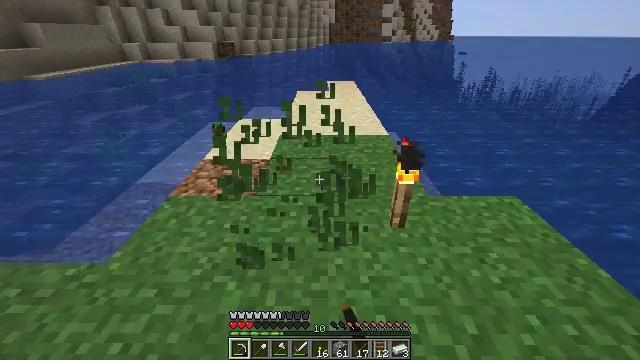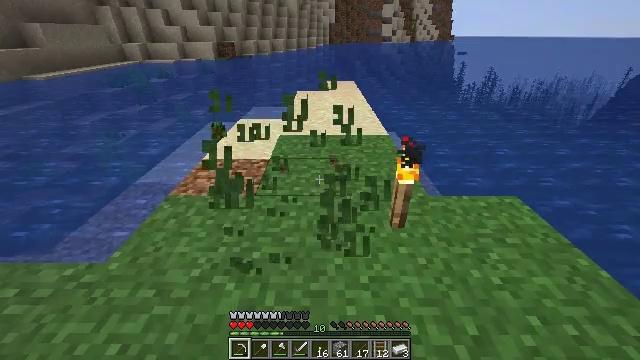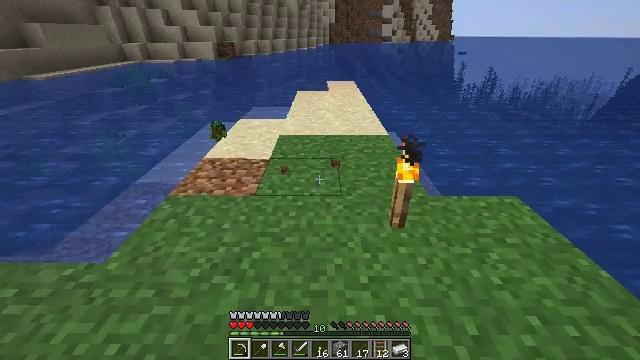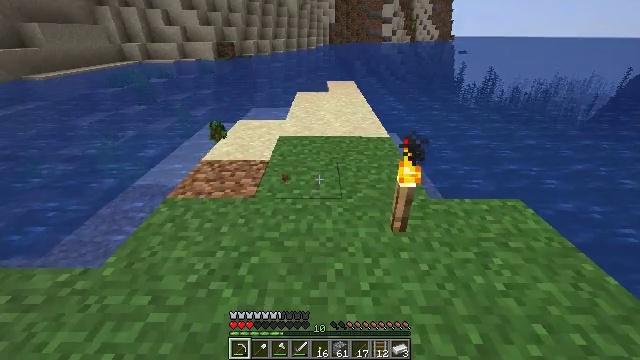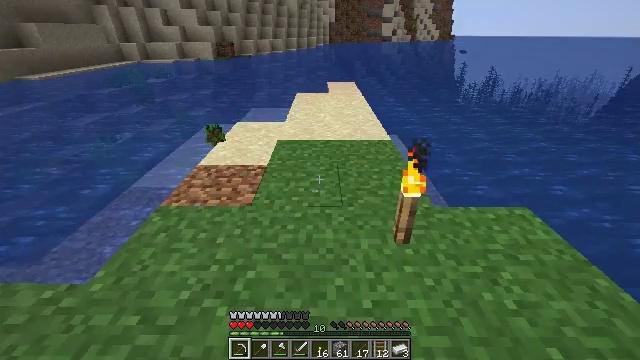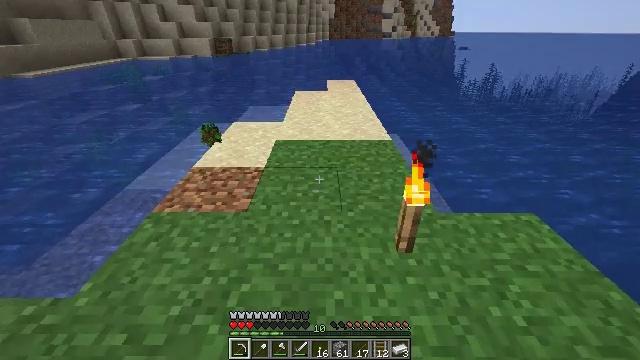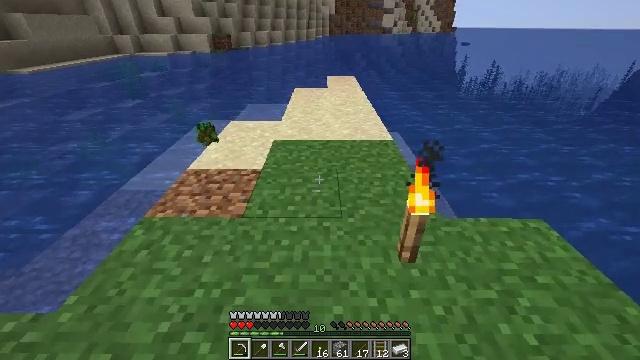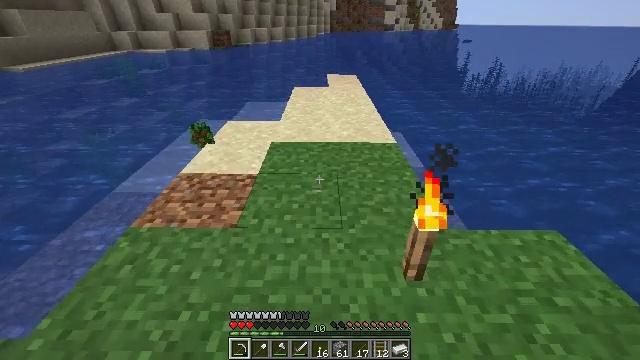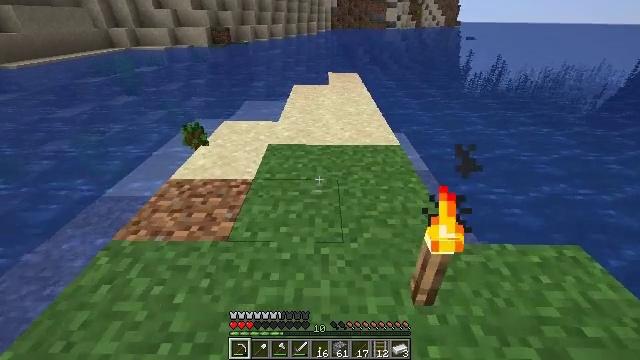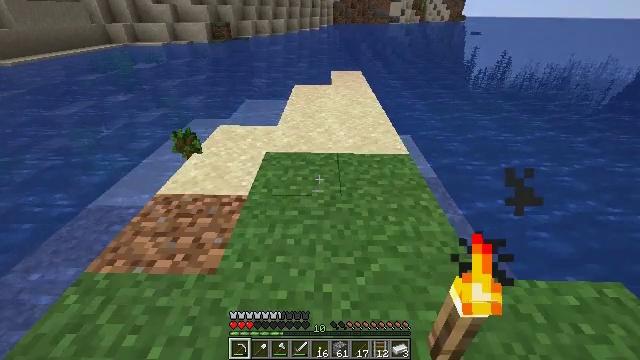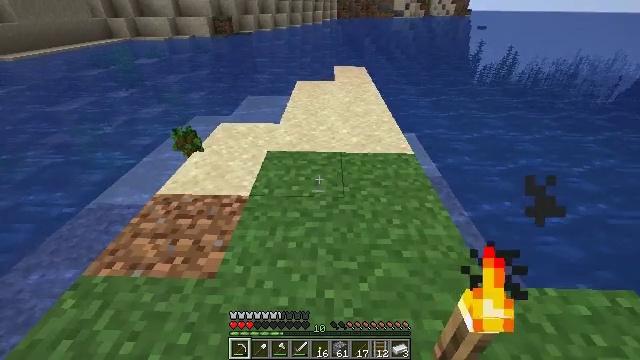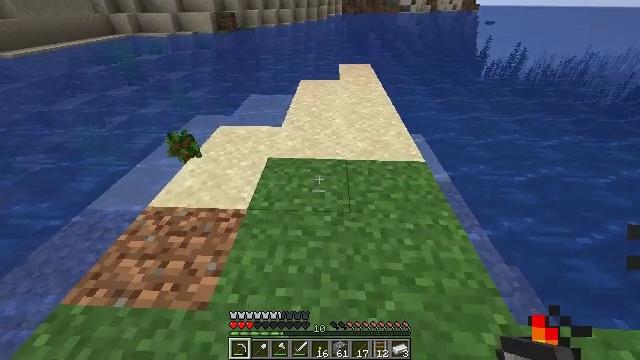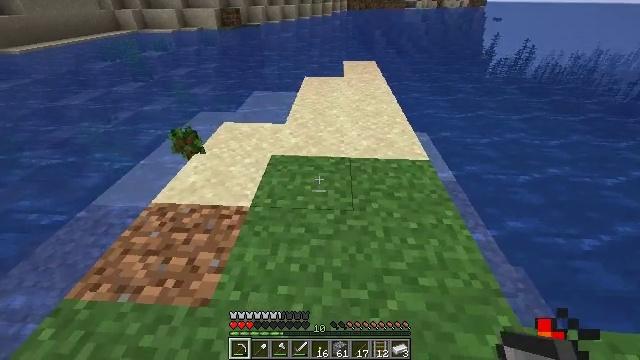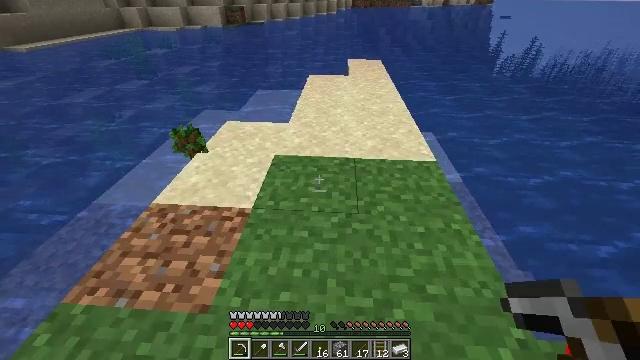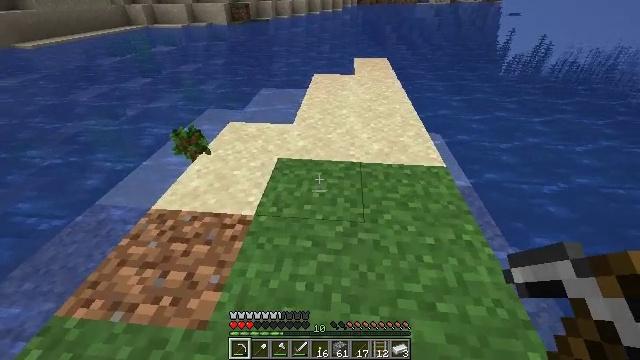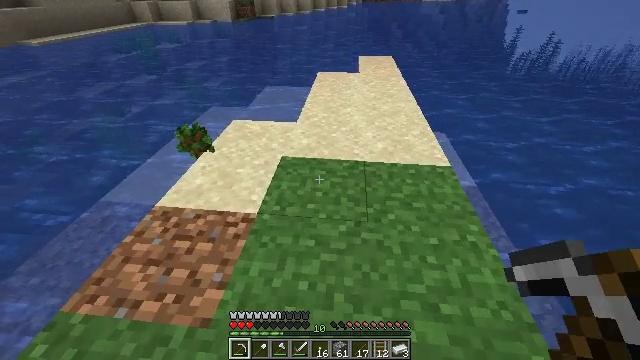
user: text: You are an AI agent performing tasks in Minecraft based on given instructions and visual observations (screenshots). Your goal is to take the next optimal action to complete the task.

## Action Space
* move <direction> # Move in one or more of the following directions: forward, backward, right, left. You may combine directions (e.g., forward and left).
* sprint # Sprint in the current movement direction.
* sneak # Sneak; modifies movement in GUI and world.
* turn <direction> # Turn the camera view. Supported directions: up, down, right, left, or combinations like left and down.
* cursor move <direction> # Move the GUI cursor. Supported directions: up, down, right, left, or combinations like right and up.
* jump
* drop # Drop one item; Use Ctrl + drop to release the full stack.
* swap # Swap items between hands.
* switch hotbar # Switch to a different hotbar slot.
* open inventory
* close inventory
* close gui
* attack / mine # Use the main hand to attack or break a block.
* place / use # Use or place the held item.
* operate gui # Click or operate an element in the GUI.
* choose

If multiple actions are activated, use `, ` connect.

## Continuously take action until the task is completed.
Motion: motion action
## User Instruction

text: Cut down the sugar cane stalks.
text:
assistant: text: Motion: no_op
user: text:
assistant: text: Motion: no_op
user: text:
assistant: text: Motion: move forward
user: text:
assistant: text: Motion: move forward
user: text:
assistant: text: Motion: move forward
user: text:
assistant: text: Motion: move forward
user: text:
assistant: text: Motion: move forward
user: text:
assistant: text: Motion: move forward
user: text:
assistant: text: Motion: move forward
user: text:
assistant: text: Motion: move forward
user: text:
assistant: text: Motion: no_op
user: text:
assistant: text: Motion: no_op
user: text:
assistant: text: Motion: no_op
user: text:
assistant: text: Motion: move forward, turn left
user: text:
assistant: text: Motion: move forward
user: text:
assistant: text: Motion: move forward, turn left
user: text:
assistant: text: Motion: move forward, turn left
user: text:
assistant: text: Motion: move forward, turn left
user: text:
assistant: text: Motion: move forward, turn left
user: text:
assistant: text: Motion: move forward, turn left
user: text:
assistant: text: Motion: move forward, turn left
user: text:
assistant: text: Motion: move forward, turn left
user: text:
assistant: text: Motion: move forward, turn left and down
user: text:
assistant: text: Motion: move forward, turn left and down
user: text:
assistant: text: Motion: move forward, turn left and down
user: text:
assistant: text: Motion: move forward, turn left and down
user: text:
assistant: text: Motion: turn left and down
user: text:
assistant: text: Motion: turn left
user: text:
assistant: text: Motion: turn left and up
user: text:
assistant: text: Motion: turn left and up